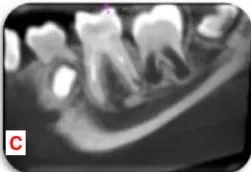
(B,C) cone-beam computed tomography (CBCT) images in oblique view of the mesial and distal roots.
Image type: radiology (ct)